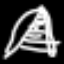
Label: The Eiffel Tower